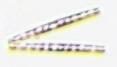
Label: Thalassionema